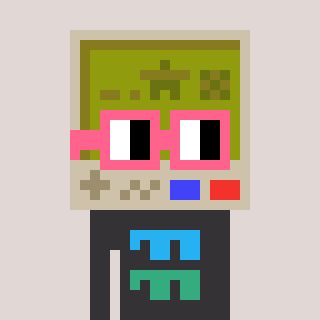
a pixel art character with square pink glasses, a gameboy-shaped head and a grayscale-colored body on a warm background